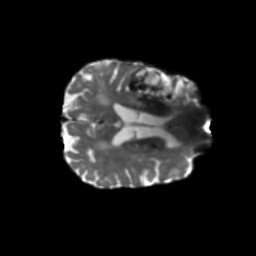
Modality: T2w
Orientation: axial
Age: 75
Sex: male
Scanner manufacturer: siemens
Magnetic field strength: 3 T
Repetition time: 5.47 s
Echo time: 0.0854 s